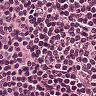
Metastatic tissue present: no